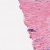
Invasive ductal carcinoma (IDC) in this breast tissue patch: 0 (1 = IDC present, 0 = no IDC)